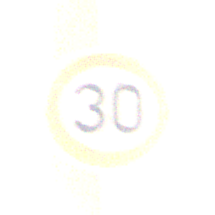
Verkehrszeichen: Geschwindigkeit30
Umgebung: Roofed, Suburban
Tageszeit: SunriseSunset
Wetter: Clear
Licht: Natural
Jahreszeit: NotSpecified
Kontrast: MediumContrast